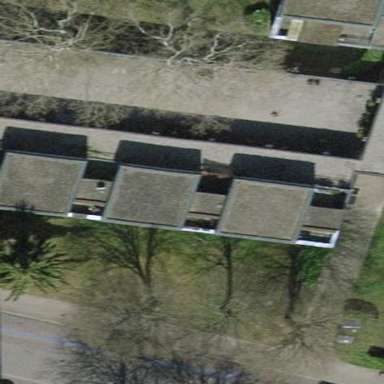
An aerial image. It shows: Building with flat roof.